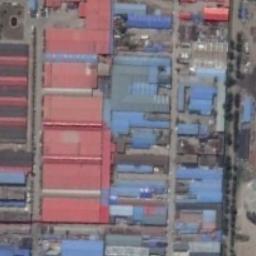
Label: industrial_area